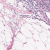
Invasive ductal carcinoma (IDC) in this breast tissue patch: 0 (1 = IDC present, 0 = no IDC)